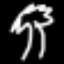
Label: palm tree